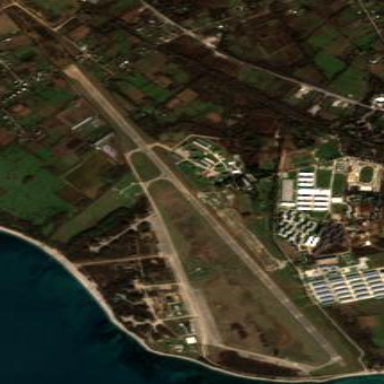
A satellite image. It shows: Military airfield located within larger aerodrome area.